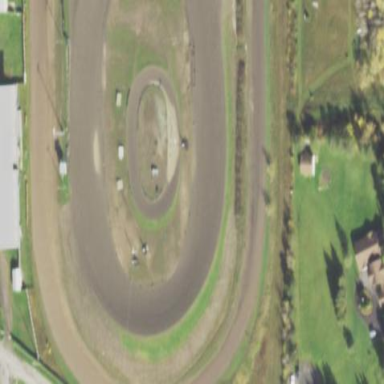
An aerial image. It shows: Dirt raceway for motor sports.